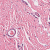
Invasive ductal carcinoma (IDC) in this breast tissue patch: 0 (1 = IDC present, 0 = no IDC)